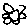
Label: flower